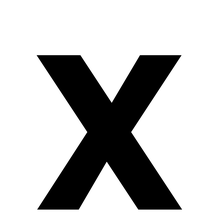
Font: Poppins-SemiBold